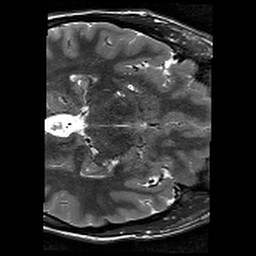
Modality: T2w
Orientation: axial